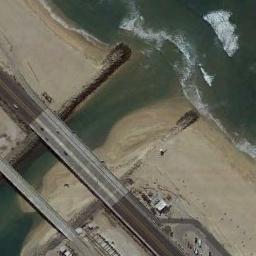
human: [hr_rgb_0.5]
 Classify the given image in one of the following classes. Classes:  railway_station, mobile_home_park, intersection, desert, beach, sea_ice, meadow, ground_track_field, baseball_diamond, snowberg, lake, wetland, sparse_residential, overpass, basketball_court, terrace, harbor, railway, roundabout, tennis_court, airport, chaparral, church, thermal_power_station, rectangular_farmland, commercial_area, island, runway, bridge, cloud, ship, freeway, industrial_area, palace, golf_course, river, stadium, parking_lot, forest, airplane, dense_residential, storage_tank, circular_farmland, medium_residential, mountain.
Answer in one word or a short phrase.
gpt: bridge